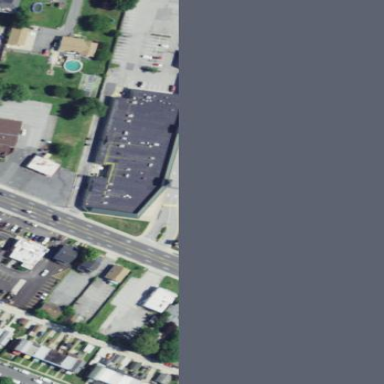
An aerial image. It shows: Supermarket located in building.